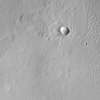
Label: not_dusty